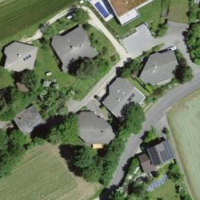
EUNIS habitat code: 54
Species observed at this site:
Tussilago farfara
Geranium nodosum